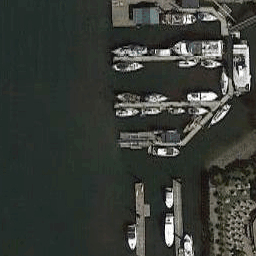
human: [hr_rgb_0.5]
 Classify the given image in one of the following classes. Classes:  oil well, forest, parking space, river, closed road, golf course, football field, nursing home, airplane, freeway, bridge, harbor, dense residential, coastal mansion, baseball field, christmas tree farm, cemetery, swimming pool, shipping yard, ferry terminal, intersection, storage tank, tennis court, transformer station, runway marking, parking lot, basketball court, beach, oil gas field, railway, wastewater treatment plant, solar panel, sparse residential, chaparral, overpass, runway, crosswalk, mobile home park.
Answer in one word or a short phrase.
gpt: ferry terminal